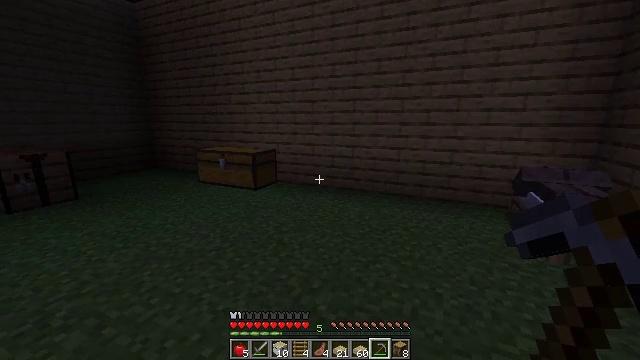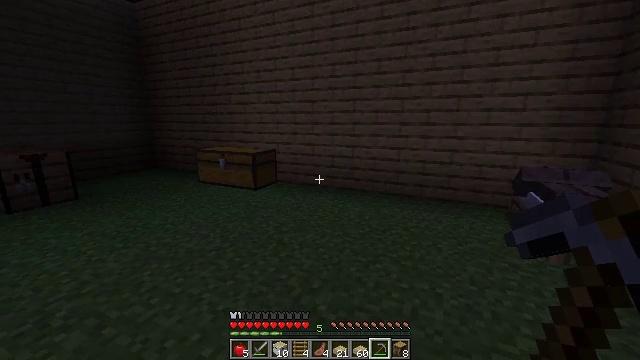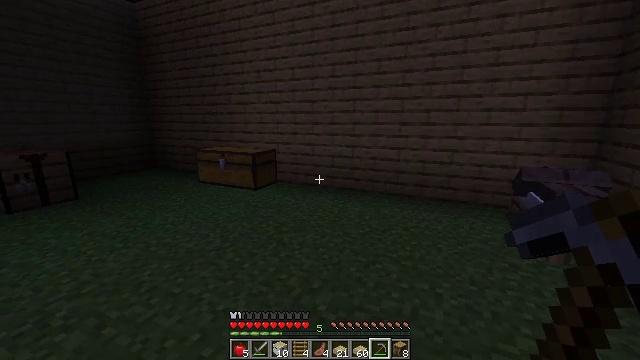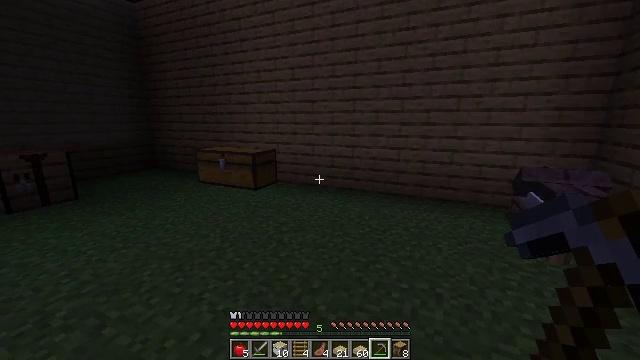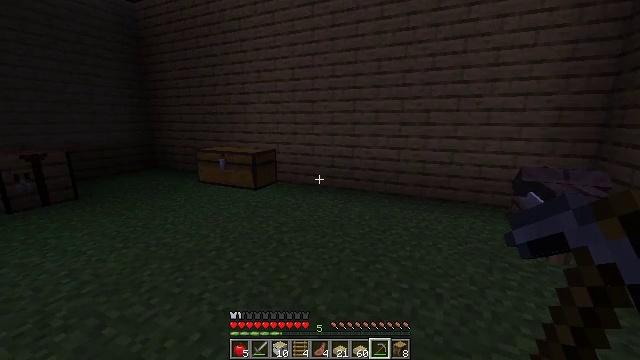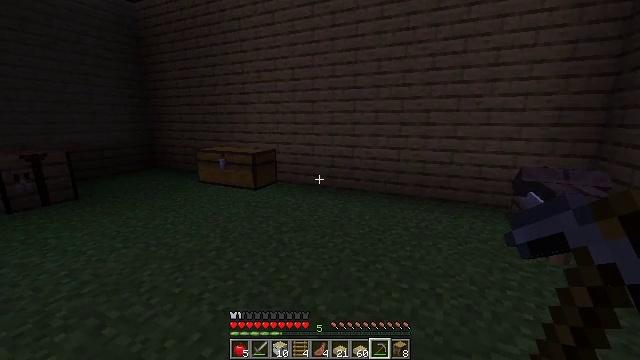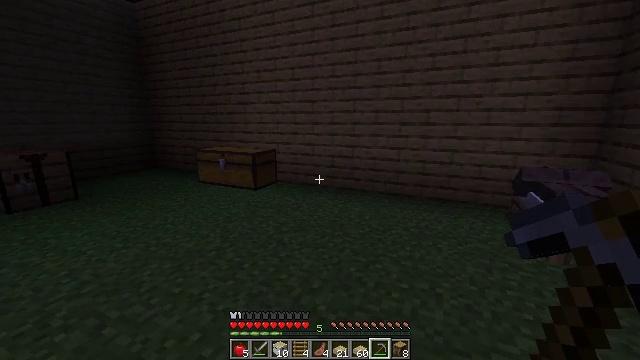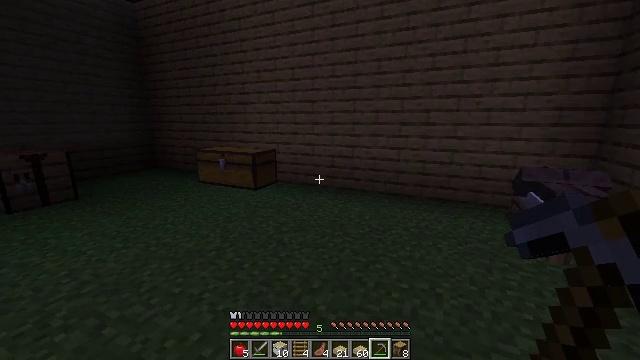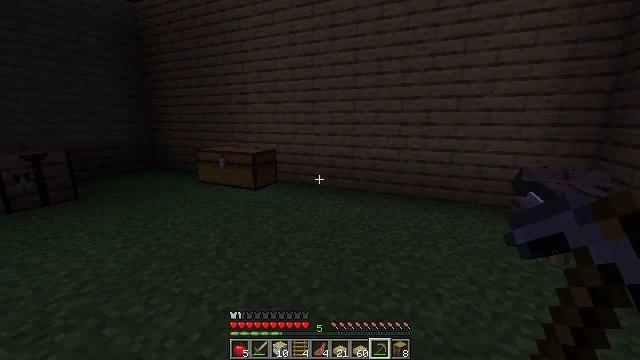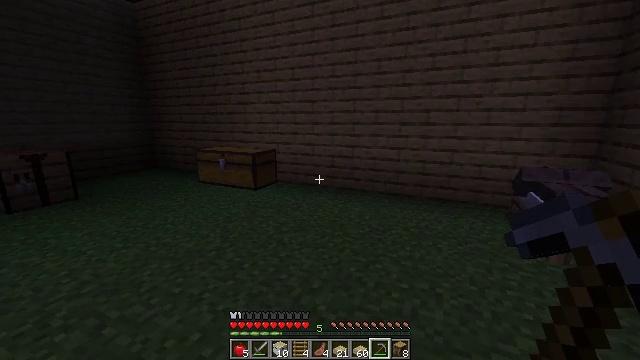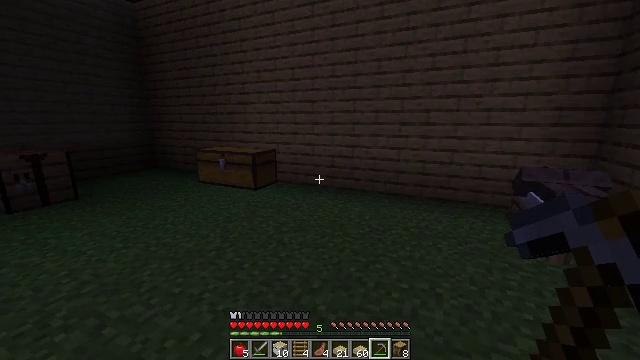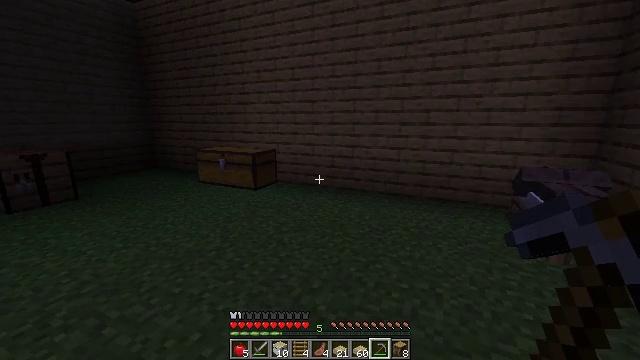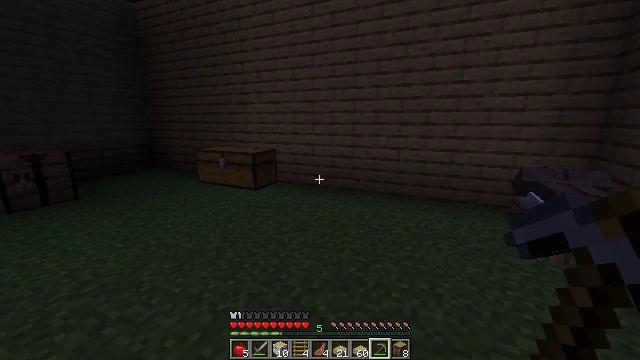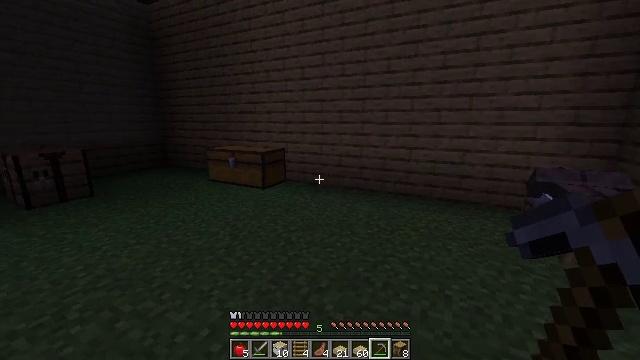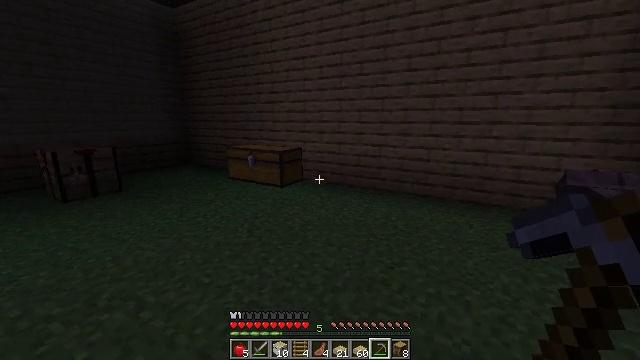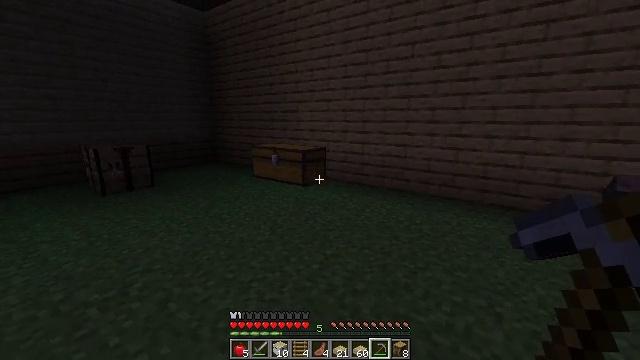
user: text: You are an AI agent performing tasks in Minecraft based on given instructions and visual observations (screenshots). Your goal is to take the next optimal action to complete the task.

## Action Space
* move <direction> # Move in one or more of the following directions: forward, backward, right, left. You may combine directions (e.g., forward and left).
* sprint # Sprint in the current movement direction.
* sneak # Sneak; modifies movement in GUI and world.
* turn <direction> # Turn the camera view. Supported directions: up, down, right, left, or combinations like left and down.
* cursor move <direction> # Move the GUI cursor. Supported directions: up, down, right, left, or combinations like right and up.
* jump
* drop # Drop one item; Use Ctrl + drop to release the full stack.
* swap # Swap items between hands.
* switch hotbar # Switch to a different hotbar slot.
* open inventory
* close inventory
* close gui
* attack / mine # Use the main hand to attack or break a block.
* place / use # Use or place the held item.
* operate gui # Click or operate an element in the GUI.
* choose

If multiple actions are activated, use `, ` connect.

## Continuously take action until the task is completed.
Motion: motion action
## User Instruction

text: Get a birch door by crafting it with birch planks.
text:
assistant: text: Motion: no_op
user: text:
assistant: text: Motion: no_op
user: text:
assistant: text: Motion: no_op
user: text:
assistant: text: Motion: no_op
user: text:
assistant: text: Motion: no_op
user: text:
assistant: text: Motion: no_op
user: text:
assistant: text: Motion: no_op
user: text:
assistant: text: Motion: no_op
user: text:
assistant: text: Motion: no_op
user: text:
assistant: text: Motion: no_op
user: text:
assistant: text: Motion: no_op
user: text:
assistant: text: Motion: no_op
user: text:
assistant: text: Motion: turn left
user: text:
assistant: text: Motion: turn left
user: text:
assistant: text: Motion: move forward, turn left
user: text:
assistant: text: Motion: move forward, turn left
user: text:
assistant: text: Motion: move forward, turn left
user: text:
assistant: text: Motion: move forward
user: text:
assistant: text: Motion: move forward
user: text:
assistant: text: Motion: move forward
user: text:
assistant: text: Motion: move forward
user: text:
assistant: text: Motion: move forward
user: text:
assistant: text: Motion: move forward, turn left and down
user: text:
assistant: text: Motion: move forward, turn left and down
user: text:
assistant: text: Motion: move forward, turn left and down
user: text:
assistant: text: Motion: move forward, turn left and down
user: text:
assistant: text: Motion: move forward, turn left
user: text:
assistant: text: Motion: move forward, turn left
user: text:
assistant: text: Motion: move forward, turn left
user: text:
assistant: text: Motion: move forward, turn left